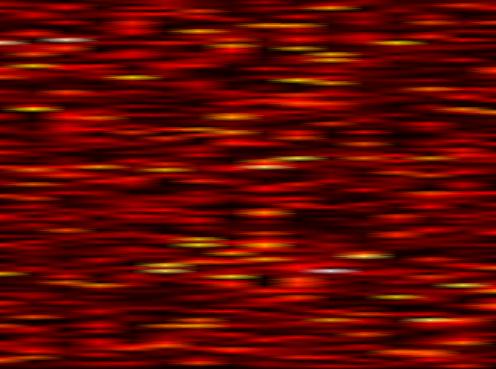
Label: OFDM